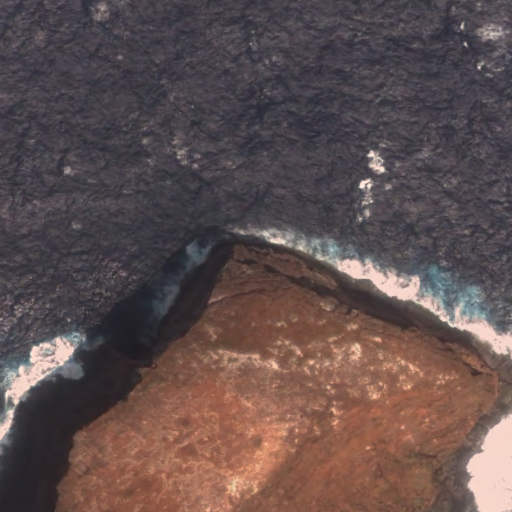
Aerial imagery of cape in Hawaii named Kahālauola containing only unknown